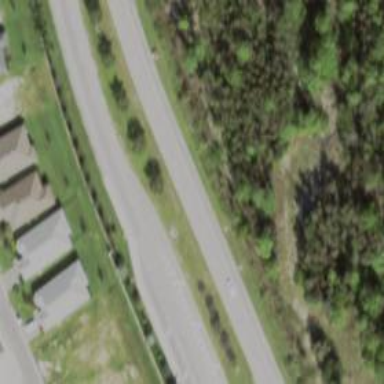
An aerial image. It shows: Primary link highway.